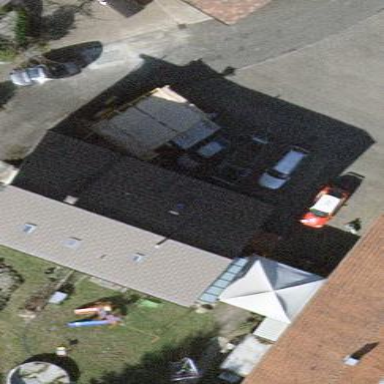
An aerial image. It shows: Terrace building.